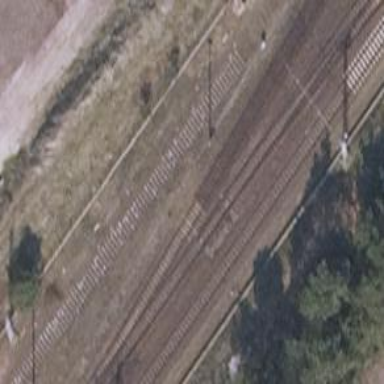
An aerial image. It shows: Railway switch.